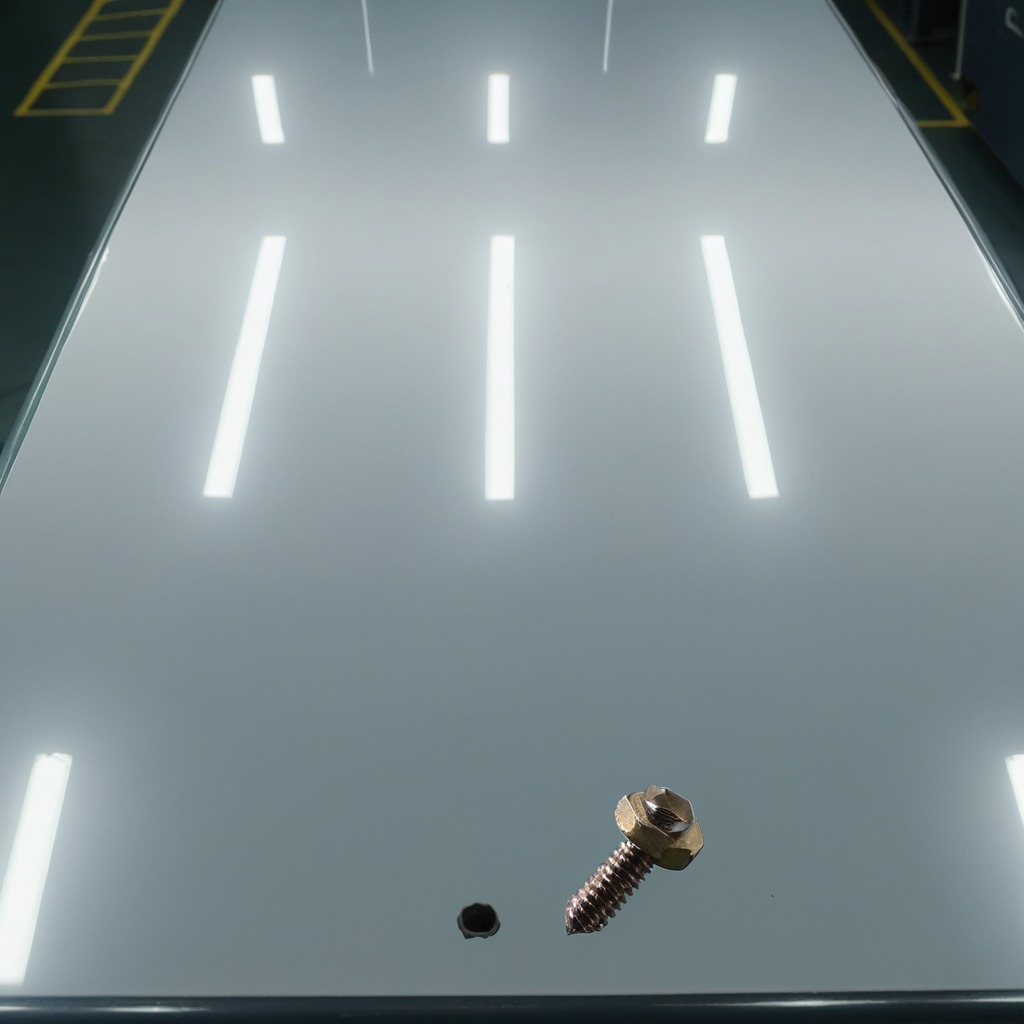
A metal screw is lying on a high-gloss table in a ship maintenance bay industrial lighting.